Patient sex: F
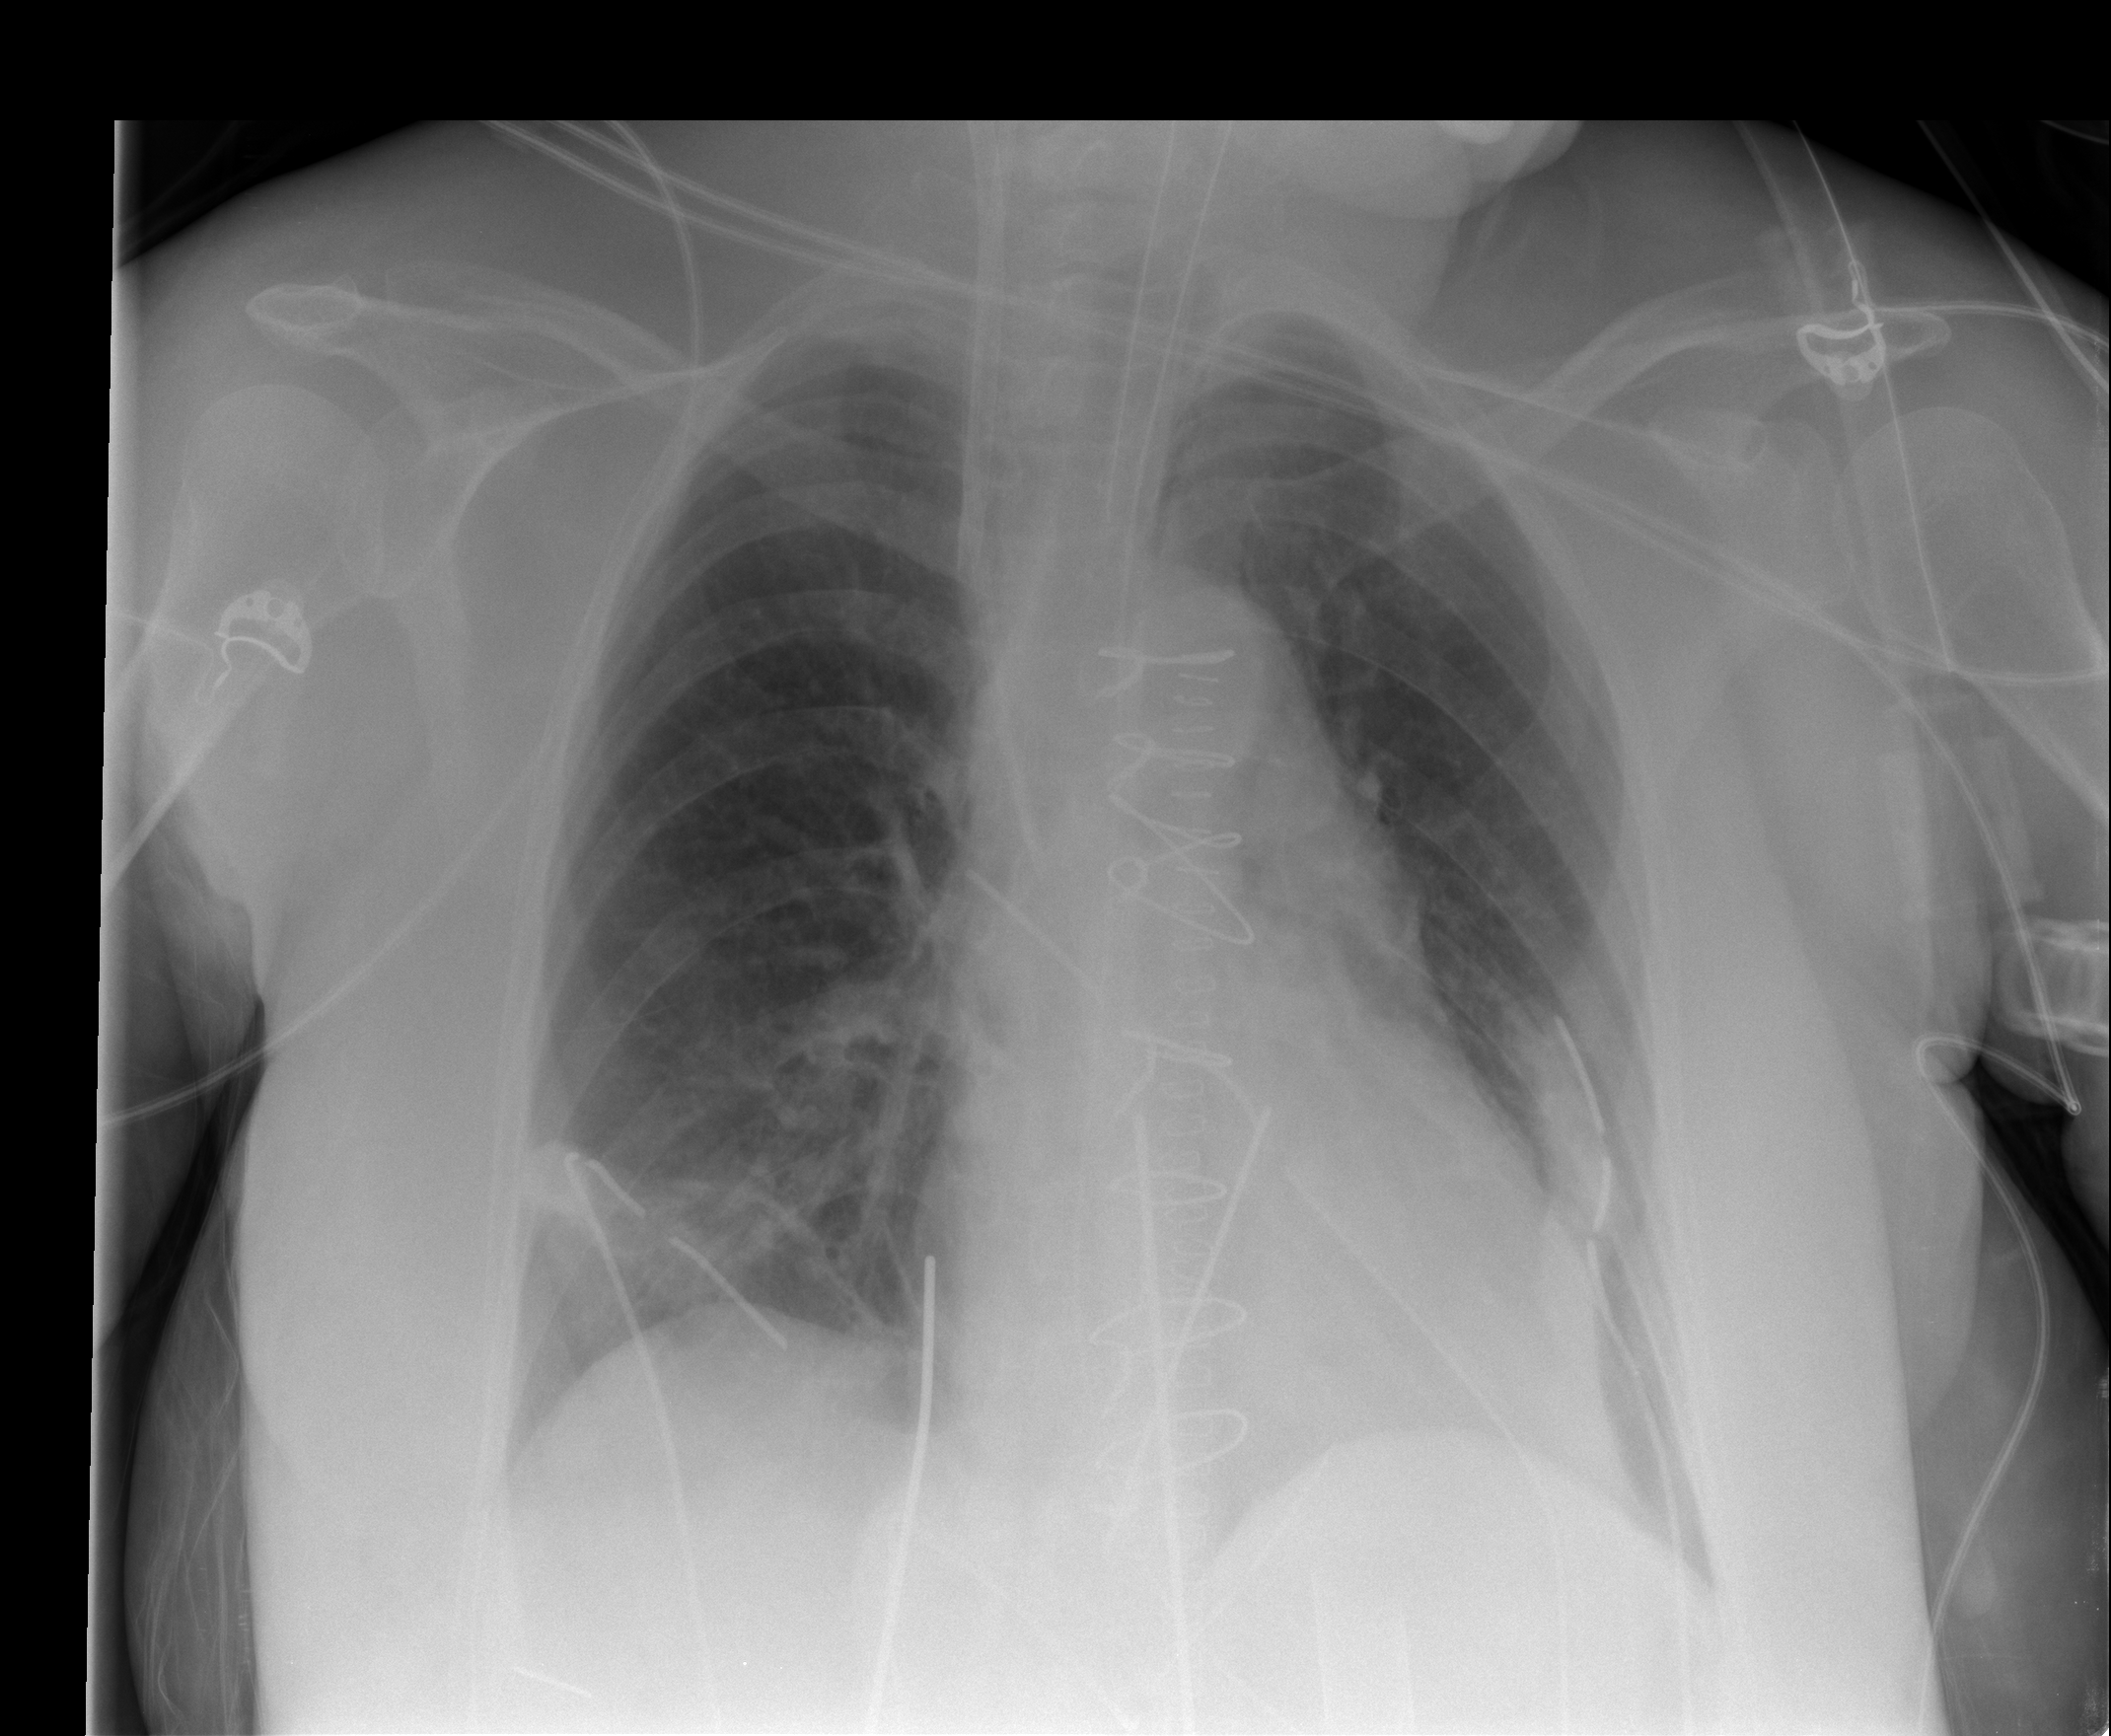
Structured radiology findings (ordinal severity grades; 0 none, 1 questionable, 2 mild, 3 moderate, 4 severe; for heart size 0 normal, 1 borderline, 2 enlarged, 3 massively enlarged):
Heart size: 2
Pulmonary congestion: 0
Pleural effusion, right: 0
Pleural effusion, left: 0
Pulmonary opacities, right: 0
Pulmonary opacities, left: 0
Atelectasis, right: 2
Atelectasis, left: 2